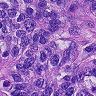
Metastatic tissue present: yes